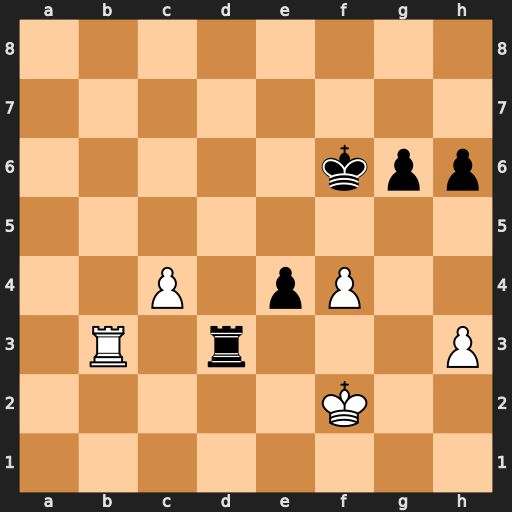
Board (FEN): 8/8/5kpp/8/2P1pP2/1R1r3P/5K2/8
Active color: w
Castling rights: -
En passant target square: -
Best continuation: Rxd3 exd3 Ke3 d2 Kxd2